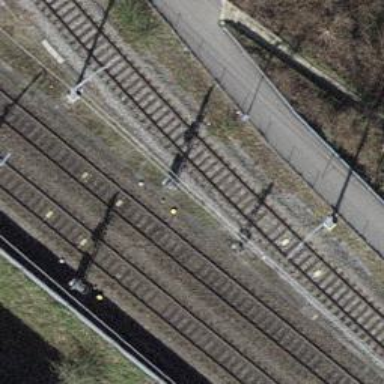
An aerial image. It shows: Railway with electrified contact lines.